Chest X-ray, PA view. Patient: 20 years old, sex M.
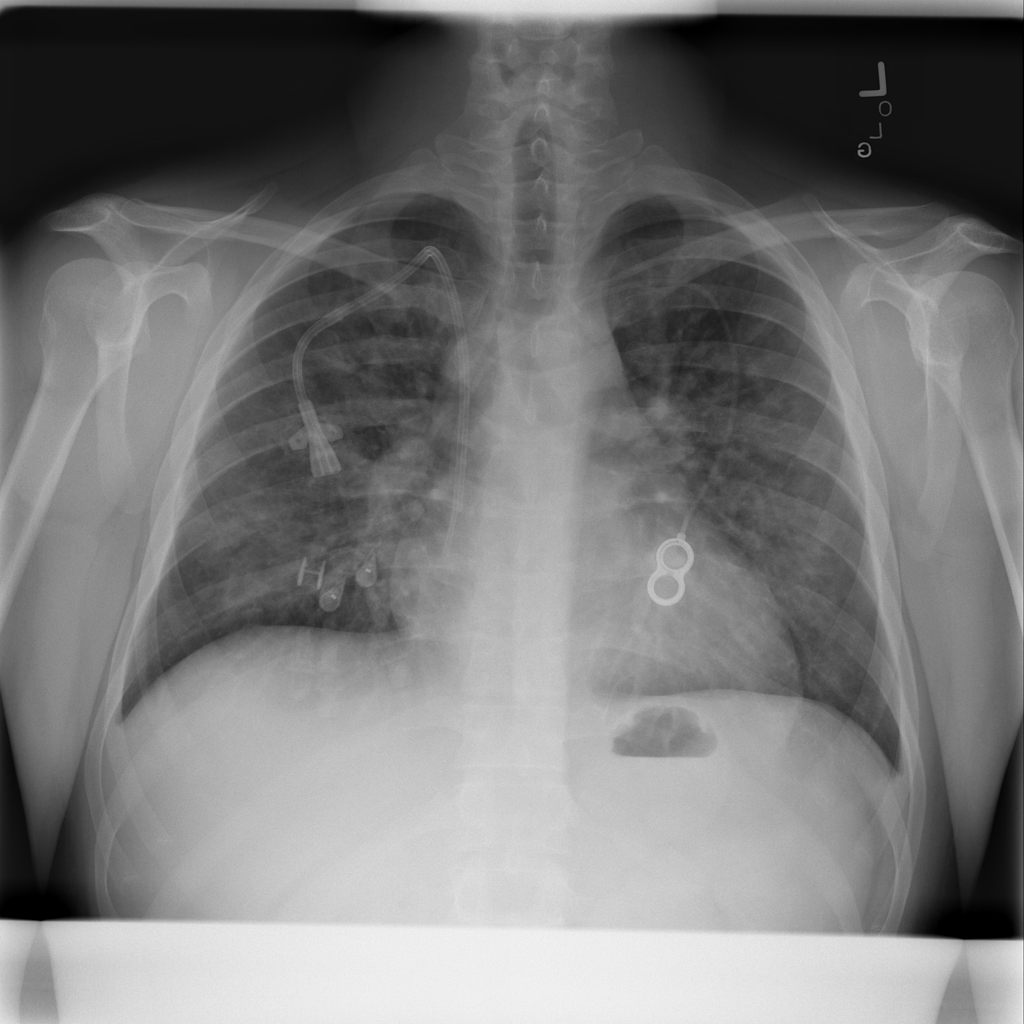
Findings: Pneumonia